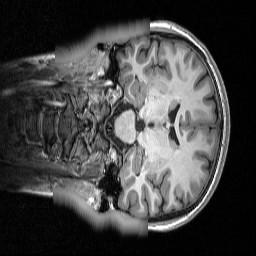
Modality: T1w
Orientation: coronal